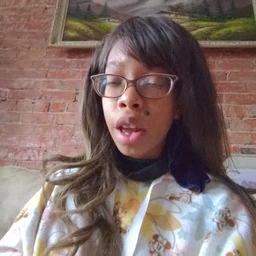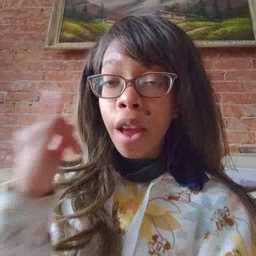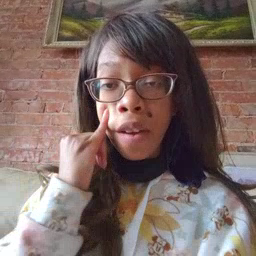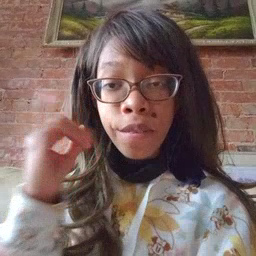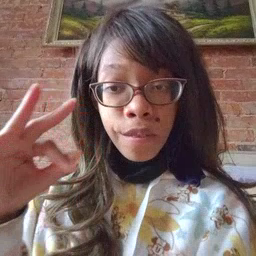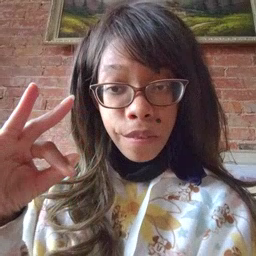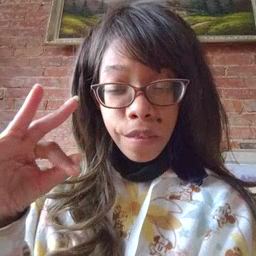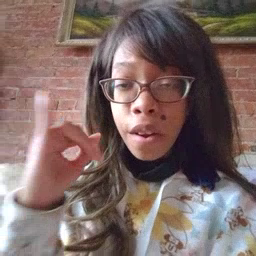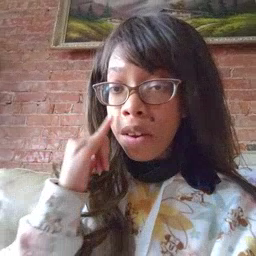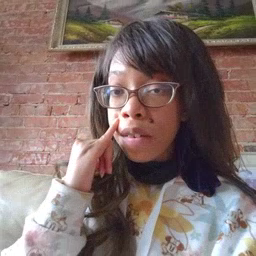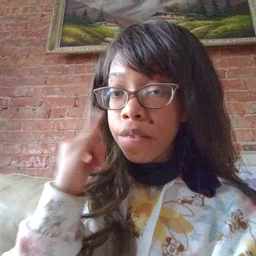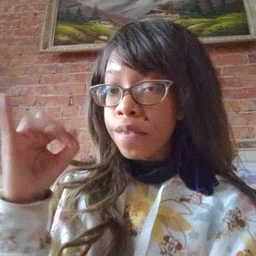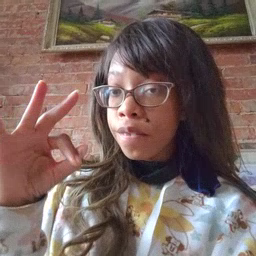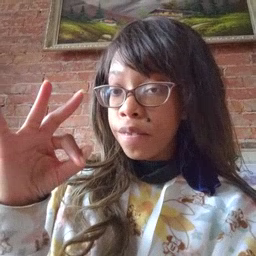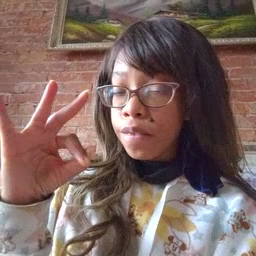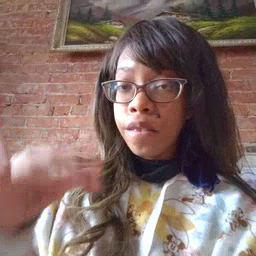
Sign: if